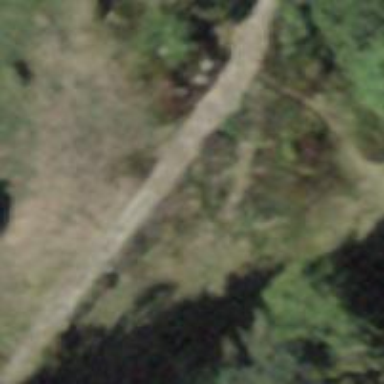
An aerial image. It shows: Track with grade 2 gravel surface.